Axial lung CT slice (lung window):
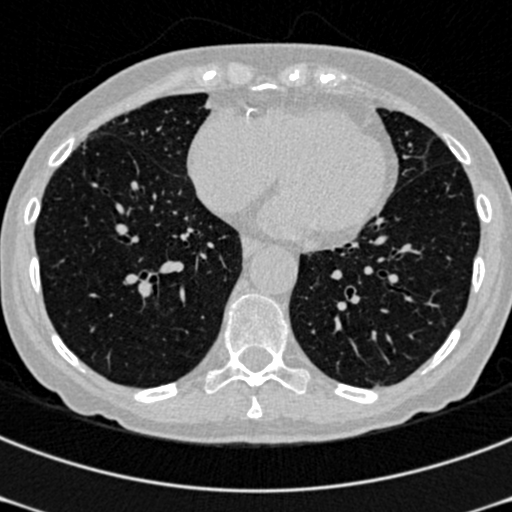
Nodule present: no